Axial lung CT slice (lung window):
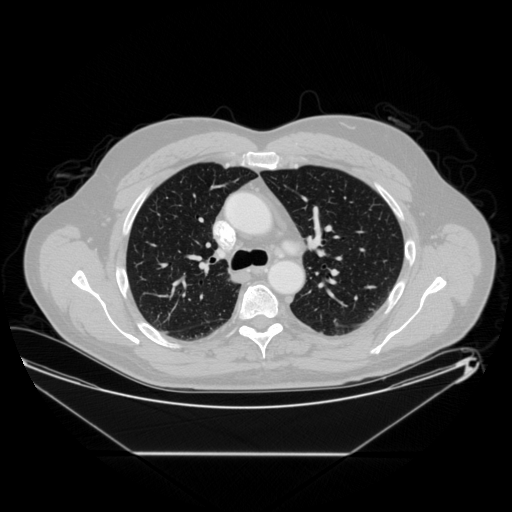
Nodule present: no